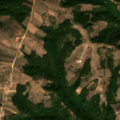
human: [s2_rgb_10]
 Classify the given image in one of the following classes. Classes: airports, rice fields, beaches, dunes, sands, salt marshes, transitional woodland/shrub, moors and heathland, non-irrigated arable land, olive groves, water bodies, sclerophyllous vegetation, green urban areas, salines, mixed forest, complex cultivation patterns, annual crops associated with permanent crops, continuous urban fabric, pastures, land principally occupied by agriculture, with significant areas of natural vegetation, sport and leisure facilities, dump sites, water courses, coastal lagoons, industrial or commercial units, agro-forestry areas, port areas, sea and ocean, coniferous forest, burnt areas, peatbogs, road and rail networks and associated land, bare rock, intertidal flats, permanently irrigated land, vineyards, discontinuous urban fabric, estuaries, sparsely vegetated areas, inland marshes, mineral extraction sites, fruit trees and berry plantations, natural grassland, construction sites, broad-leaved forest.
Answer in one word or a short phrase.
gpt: complex cultivation patterns, broad-leaved forest